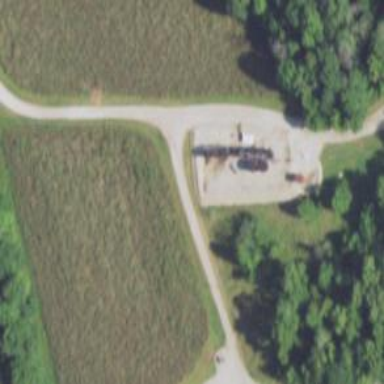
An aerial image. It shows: Storage tank that is man-made.